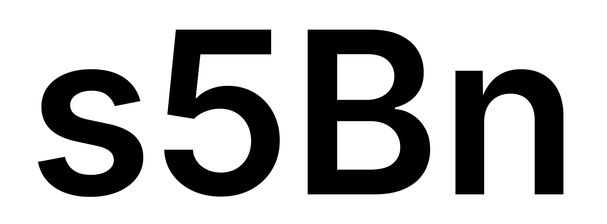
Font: Inter_SemiBold